Question: I have 'else if' statements and I need it to be called only if the previous 'if' does not execute. First 'if' (check status) work perfect, second work to, but the 'else if' is done every time because there are different types in the table (A, B, C e.t.c)
Edit:
1. New line must be add if there's no open A;
2. If there are open more than one A - all are must be closed;
3. Ignore all other types and add new line only if there are no As open;
Here is my code:
'''
function myFunction() {
var sheet = SpreadsheetApp.getActiveSpreadsheet().getSheetByName('SheetName');
var data = sheet.getRange(2,1,sheet.getLastRow(),2).getValues();
var nextRow = SpreadsheetApp.getActiveSheet().getDataRange().getLastRow()+1;
for (var i=0; i<data.length; i++){
var row = data[i];
var type = row[0];
var status = row[1];
//check it always
if (status != 'close'){
//check first and if it's true don't do 'else if'
if (type == 'A') {
sheet.getRange(i+2,2).setValue('close')
}
//this should only be called if the previous 'if' is not true
else if (type != 'A' && type != ''){
var values = [['A','open']];
sheet.getRange("A"+nextRow+":B"+nextRow).setValues(values);
}
}
}
}
'''

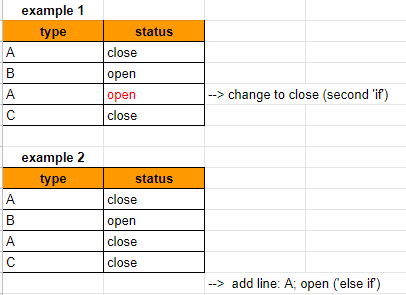
Answer: ### Flow:
- - - - 'isThereASingleAOpen'
### Sample script:
'''
function closeAandAddOpenA() {
var sheet = SpreadsheetApp.getActiveSpreadsheet().getSheetByName('SheetName');
//Separate range and data
var range = sheet.getRange(2, 1, sheet.getLastRow(), 2);
var data = range.getValues();
//Is there a A Open in the data? Let's assume there's none
var isThereASingleAOpen = false;
//Loop through data array
for (var i = 0; i < data.length; i++) {
var row = data[i];
var type = row[0];
var status = row[1];
//If status is != close and type == 'A'
if (status != 'close' && type == 'A') {
//Change current row status to close in the data array
row[1] = 'close';
//Oops We were wrong. There was a A open in the data
isThereASingleAOpen = true;
}
} //Loop closed
//Set the modified data back to the range
//Batch operations are faster
range.setValues(data);
//if there is NOT a single A open in all of data, Append a new line
if (!isThereASingleAOpen) {
sheet.appendRow(['A', 'Open']);
}
}
'''